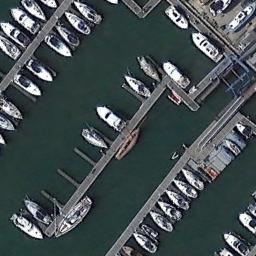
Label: harbor